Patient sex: F
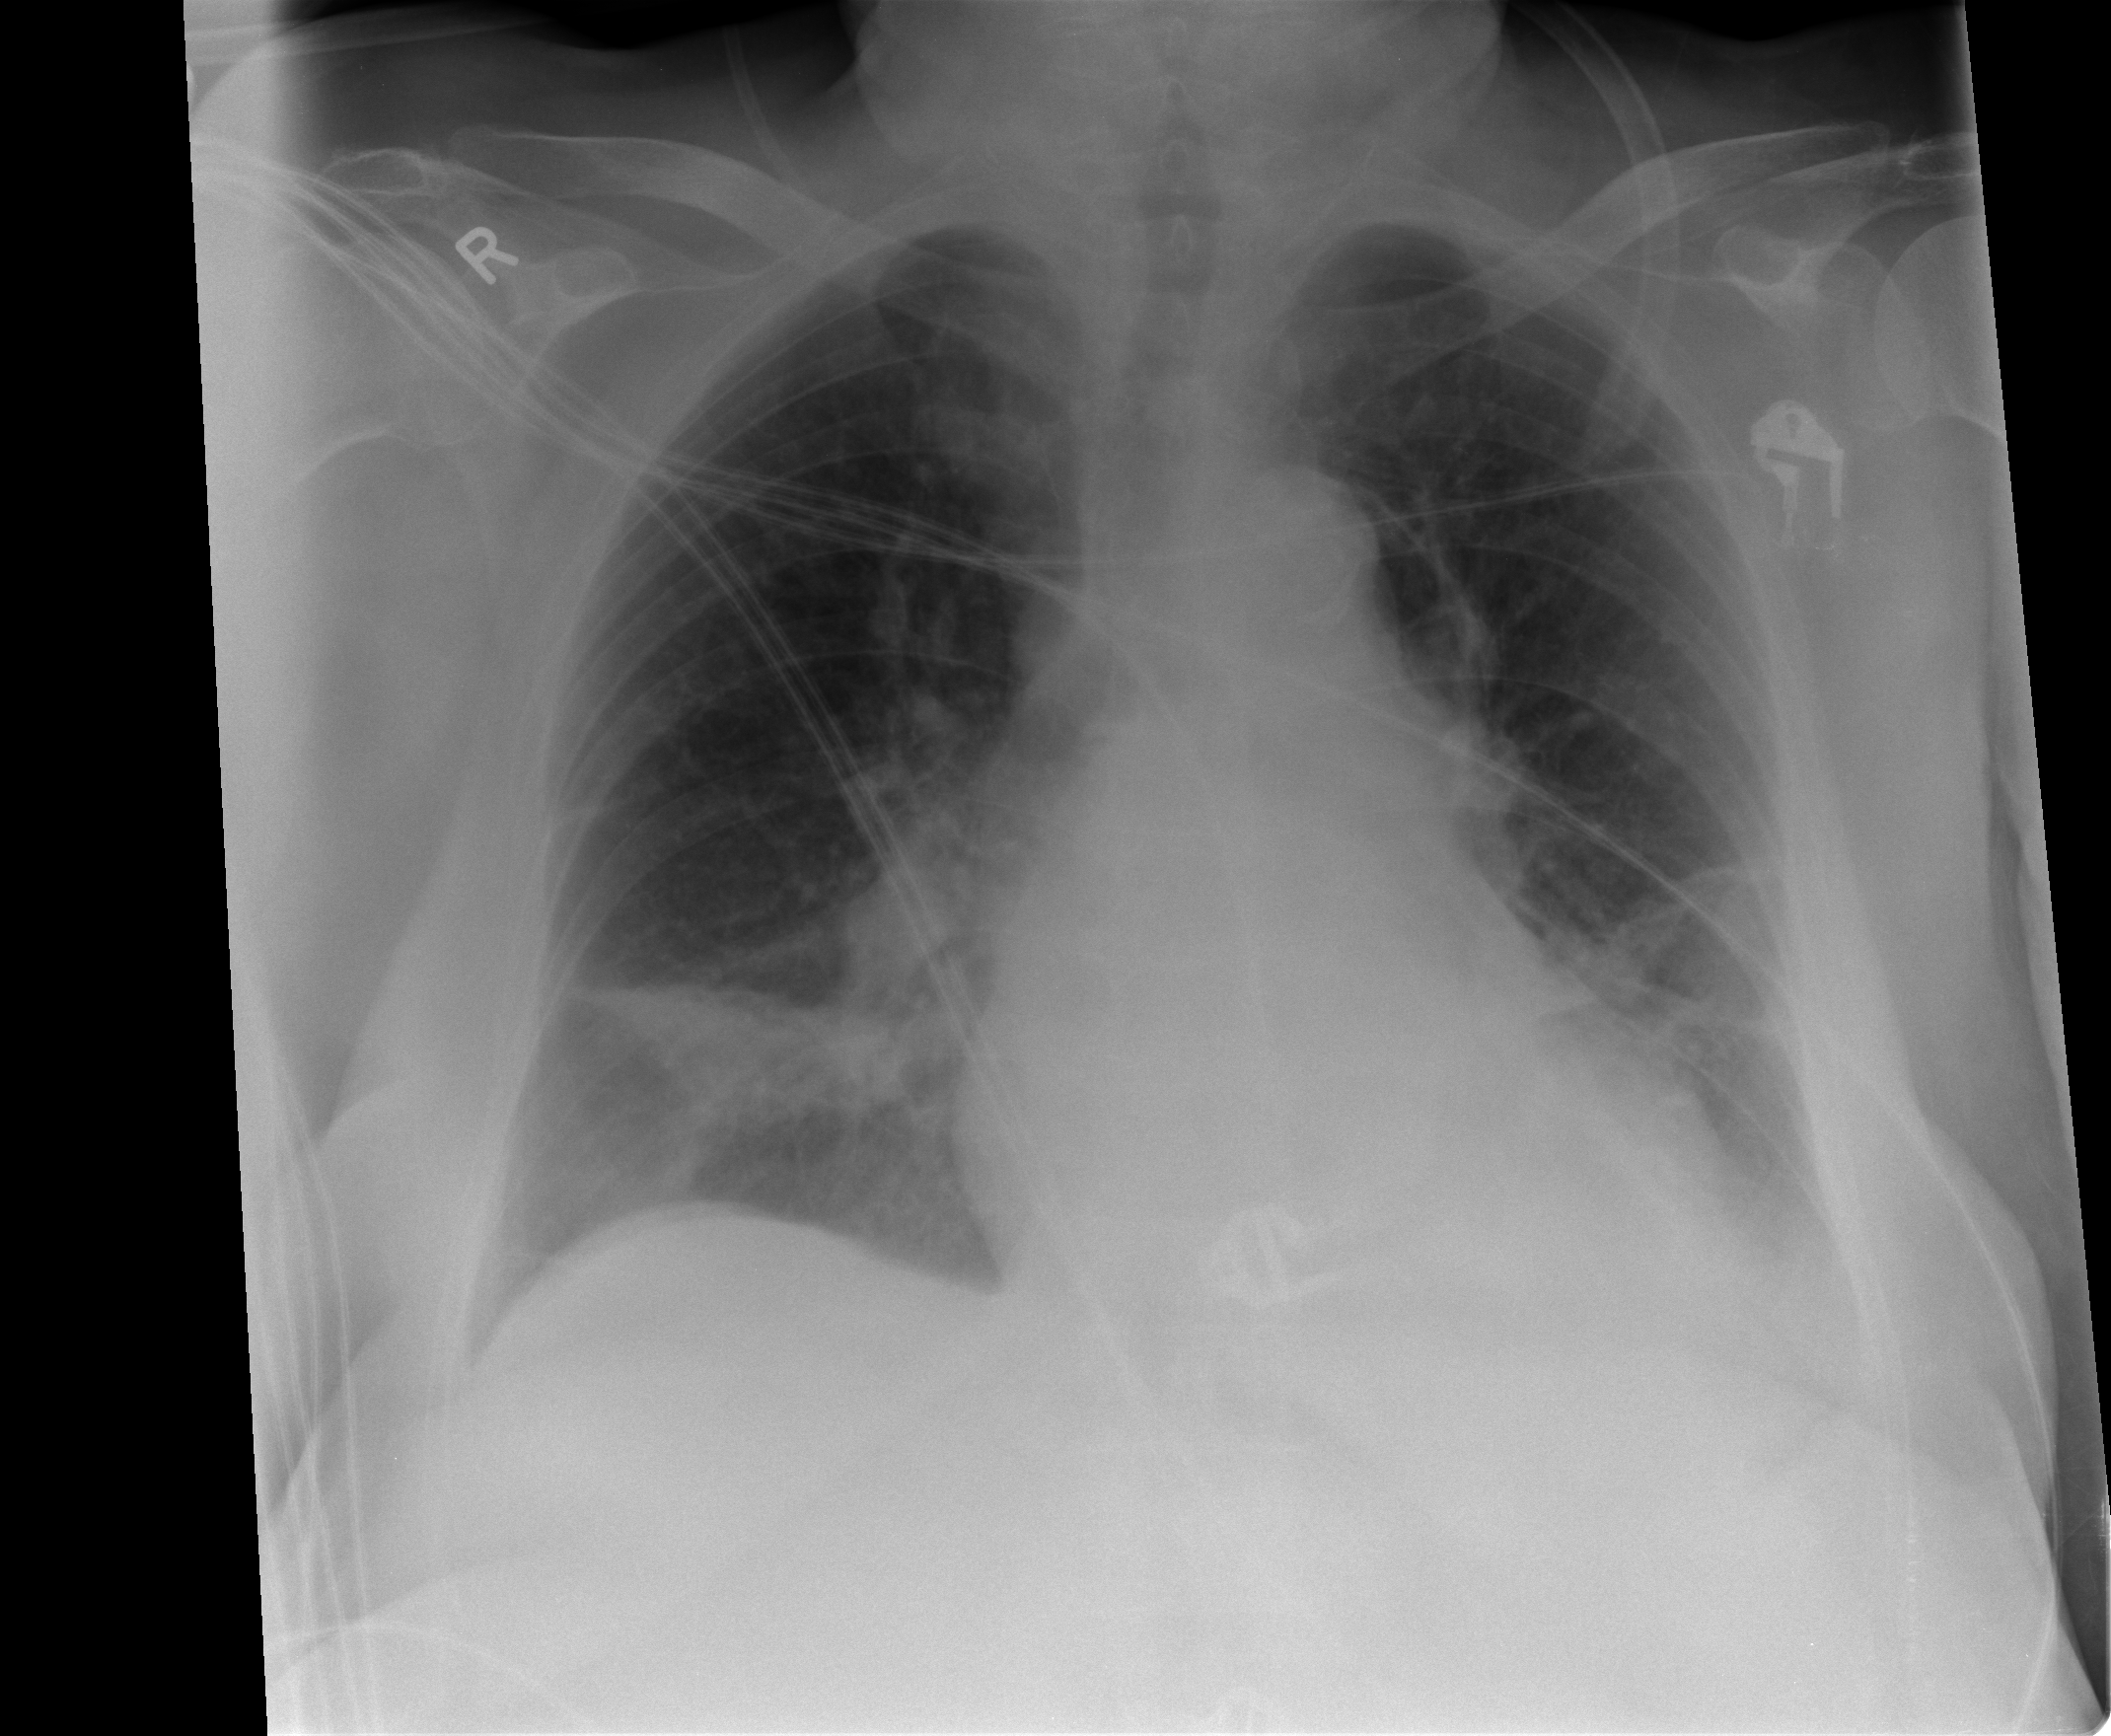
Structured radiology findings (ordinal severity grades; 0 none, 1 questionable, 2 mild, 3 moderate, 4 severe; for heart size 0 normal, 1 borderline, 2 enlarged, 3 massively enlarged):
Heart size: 1
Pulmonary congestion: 1
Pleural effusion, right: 0
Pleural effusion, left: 2
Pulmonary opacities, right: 0
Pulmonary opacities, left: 0
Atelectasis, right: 2
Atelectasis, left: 2